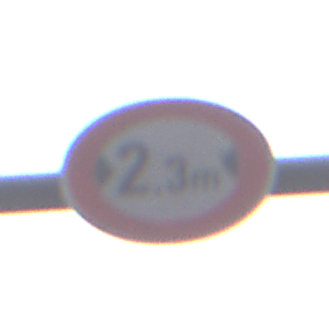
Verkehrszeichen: TatsaechlicheBreite2Komma3
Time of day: MorningAfternoon
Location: Outdoor (Nature)
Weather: Overcast
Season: Autumn
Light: Natural